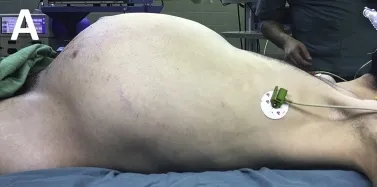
The extremely distended abdomen of the patient before the second operation.
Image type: medical_photograph (skin_photograph)